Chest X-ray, PA view. Patient: 48 years old, sex F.
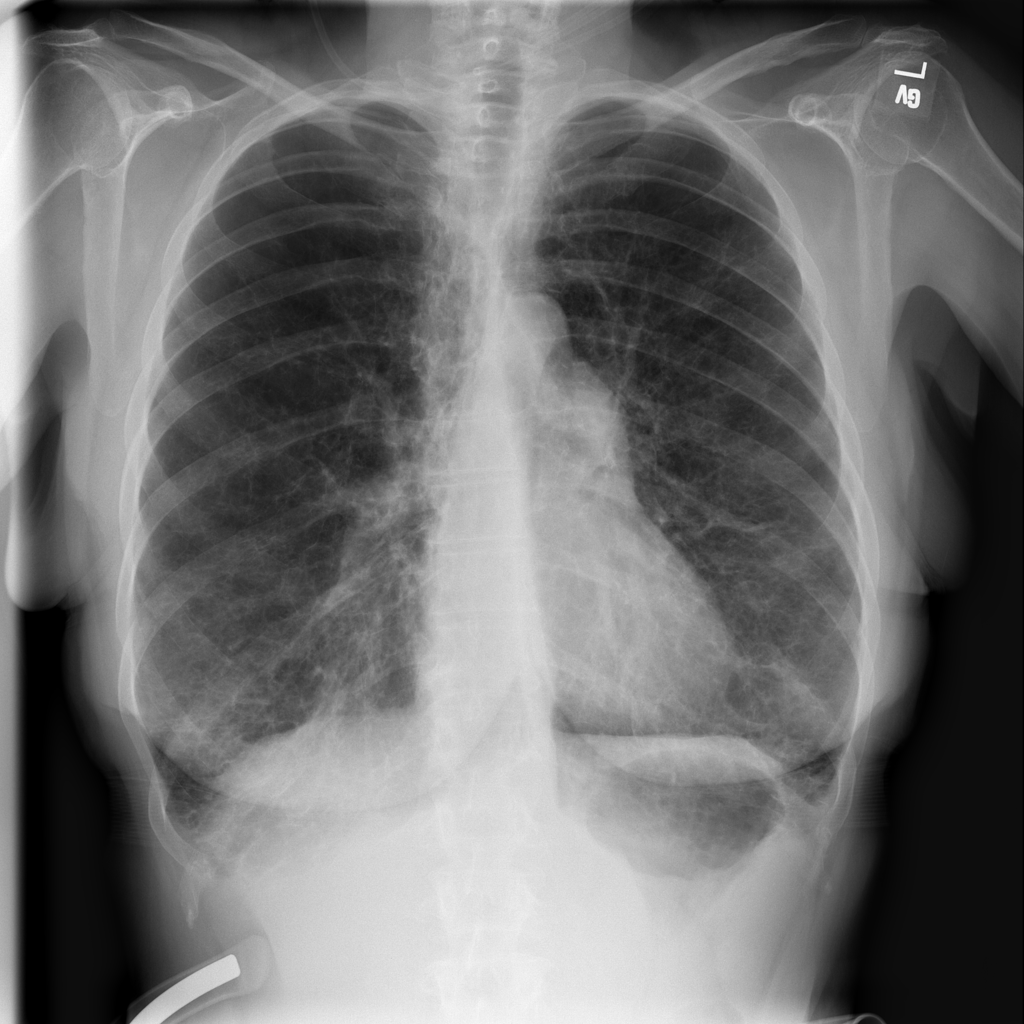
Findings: No Finding